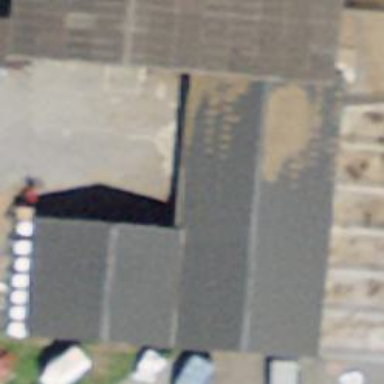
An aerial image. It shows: Farm auxiliary building.